Question:
I want 'Duration' and 'Cost' Right aligned. I tried this code but it's not working.
'''
<?xml version="1.0" encoding="utf-8"?>
<LinearLayout xmlns:android="http://schemas.android.com/apk/res/android"
android:layout_width="fill_parent"
android:layout_height="fill_parent"
android:orientation="vertical" >
<com.markupartist.android.widget.ActionBar
android:id="@+id/actionBar"
style="@style/ActionBar" />
<TableLayout
android:layout_width="fill_parent"
android:layout_height="wrap_content">
<TableRow
android:layout_width="fill_parent"
android:layout_height="wrap_content">
<TextView
android:layout_width="wrap_content"
android:layout_height="wrap_content"
android:paddingLeft="5dip"
android:text="Date" />
<TextView
android:layout_width="wrap_content"
android:layout_height="wrap_content"
android:paddingLeft="5dip"
android:text="Couse Name" />
<TextView
android:layout_width="wrap_content"
android:layout_height="wrap_content"
android:paddingLeft="5dip"
android:layout_gravity="right"
android:text="Duration" />
<TextView
android:layout_width="wrap_content"
android:layout_height="wrap_content"
android:paddingLeft="5dip"
android:paddingRight="5dip"
android:layout_gravity="right"
android:text="Cost" />
</TableRow>
</TableLayout>
</LinearLayout>
'''
layout_gravity="right" not working.
I trird gravity="ritght" but that's also not working.
I also want each column to center aligned.
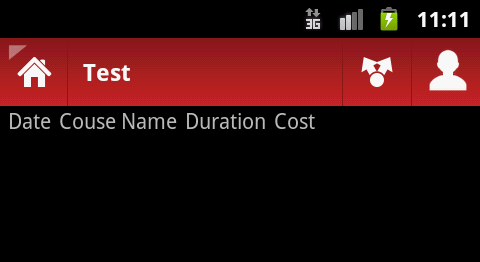
Answer: give weight for Table row and all the text views...
'''
<TableLayout
android:layout_width="fill_parent"
android:layout_height="wrap_content" >
<TableRow
android:layout_width="fill_parent"
android:layout_height="wrap_content" android:layout_weight="1">
<TextView
android:layout_width="wrap_content"
android:layout_height="wrap_content"
android:paddingLeft="5dip"
android:text="Date" android:layout_weight="1"/>
<TextView
android:layout_width="wrap_content"
android:layout_height="wrap_content"
android:paddingLeft="5dip"
android:text="Couse Name" android:layout_weight="1"/>
<TextView
android:layout_width="wrap_content"
android:layout_height="wrap_content"
android:layout_gravity="right"
android:paddingLeft="5dip"
android:text="Duration" android:layout_weight="1"/>
<TextView
android:layout_width="wrap_content"
android:layout_height="wrap_content"
android:layout_gravity="right"
android:paddingLeft="5dip"
android:paddingRight="5dip"
android:text="Cost" android:layout_weight="1"/>
</TableRow>
</TableLayout>
'''